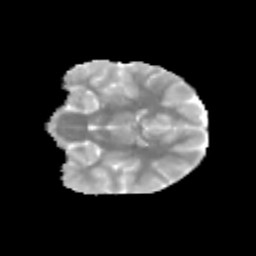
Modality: MD
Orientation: coronal
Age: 10
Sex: female
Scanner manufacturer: siemens
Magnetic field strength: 3 T
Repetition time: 3.8 s
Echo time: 0.07 s